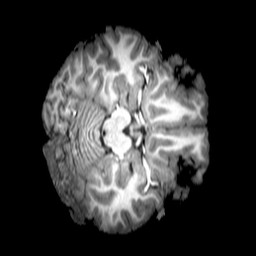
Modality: T1w
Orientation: axial